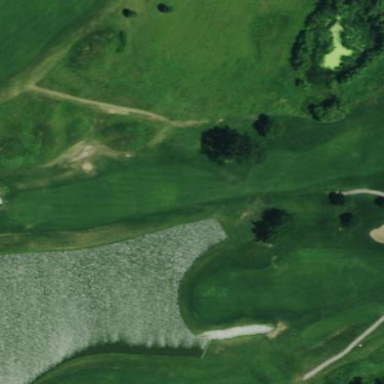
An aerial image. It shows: Grassy area designated as golf fairway.